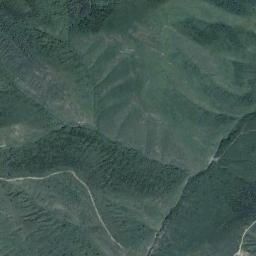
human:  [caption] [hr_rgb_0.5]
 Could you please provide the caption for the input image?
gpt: The folded mountain is covered with dense vegetation and a road goes through the mountain .

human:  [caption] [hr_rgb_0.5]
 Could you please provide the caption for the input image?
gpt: There is the mountain of uneven .

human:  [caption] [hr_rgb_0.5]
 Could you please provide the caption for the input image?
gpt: There is a cliff in the mountains .

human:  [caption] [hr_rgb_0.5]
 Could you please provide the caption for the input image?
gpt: There are some ridges and a river on the green mountain .

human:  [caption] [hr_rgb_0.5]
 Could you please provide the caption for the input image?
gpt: The mountain is full of green plants .